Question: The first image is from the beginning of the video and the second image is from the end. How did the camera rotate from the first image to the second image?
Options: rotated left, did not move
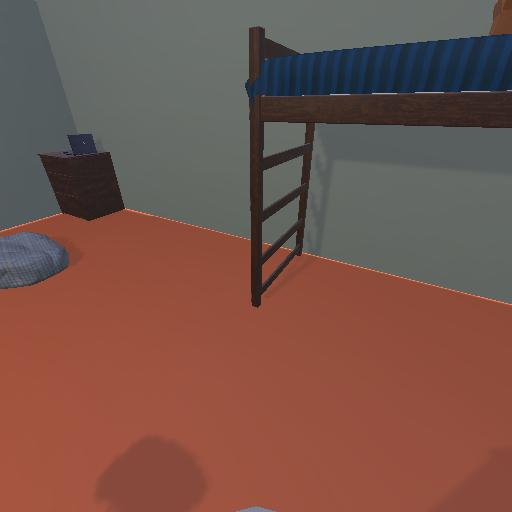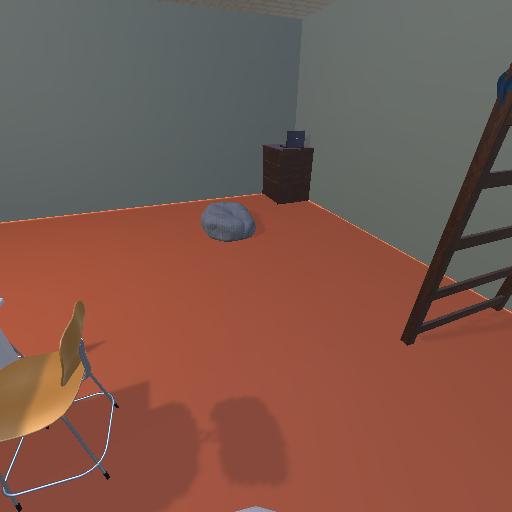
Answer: rotated left